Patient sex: M
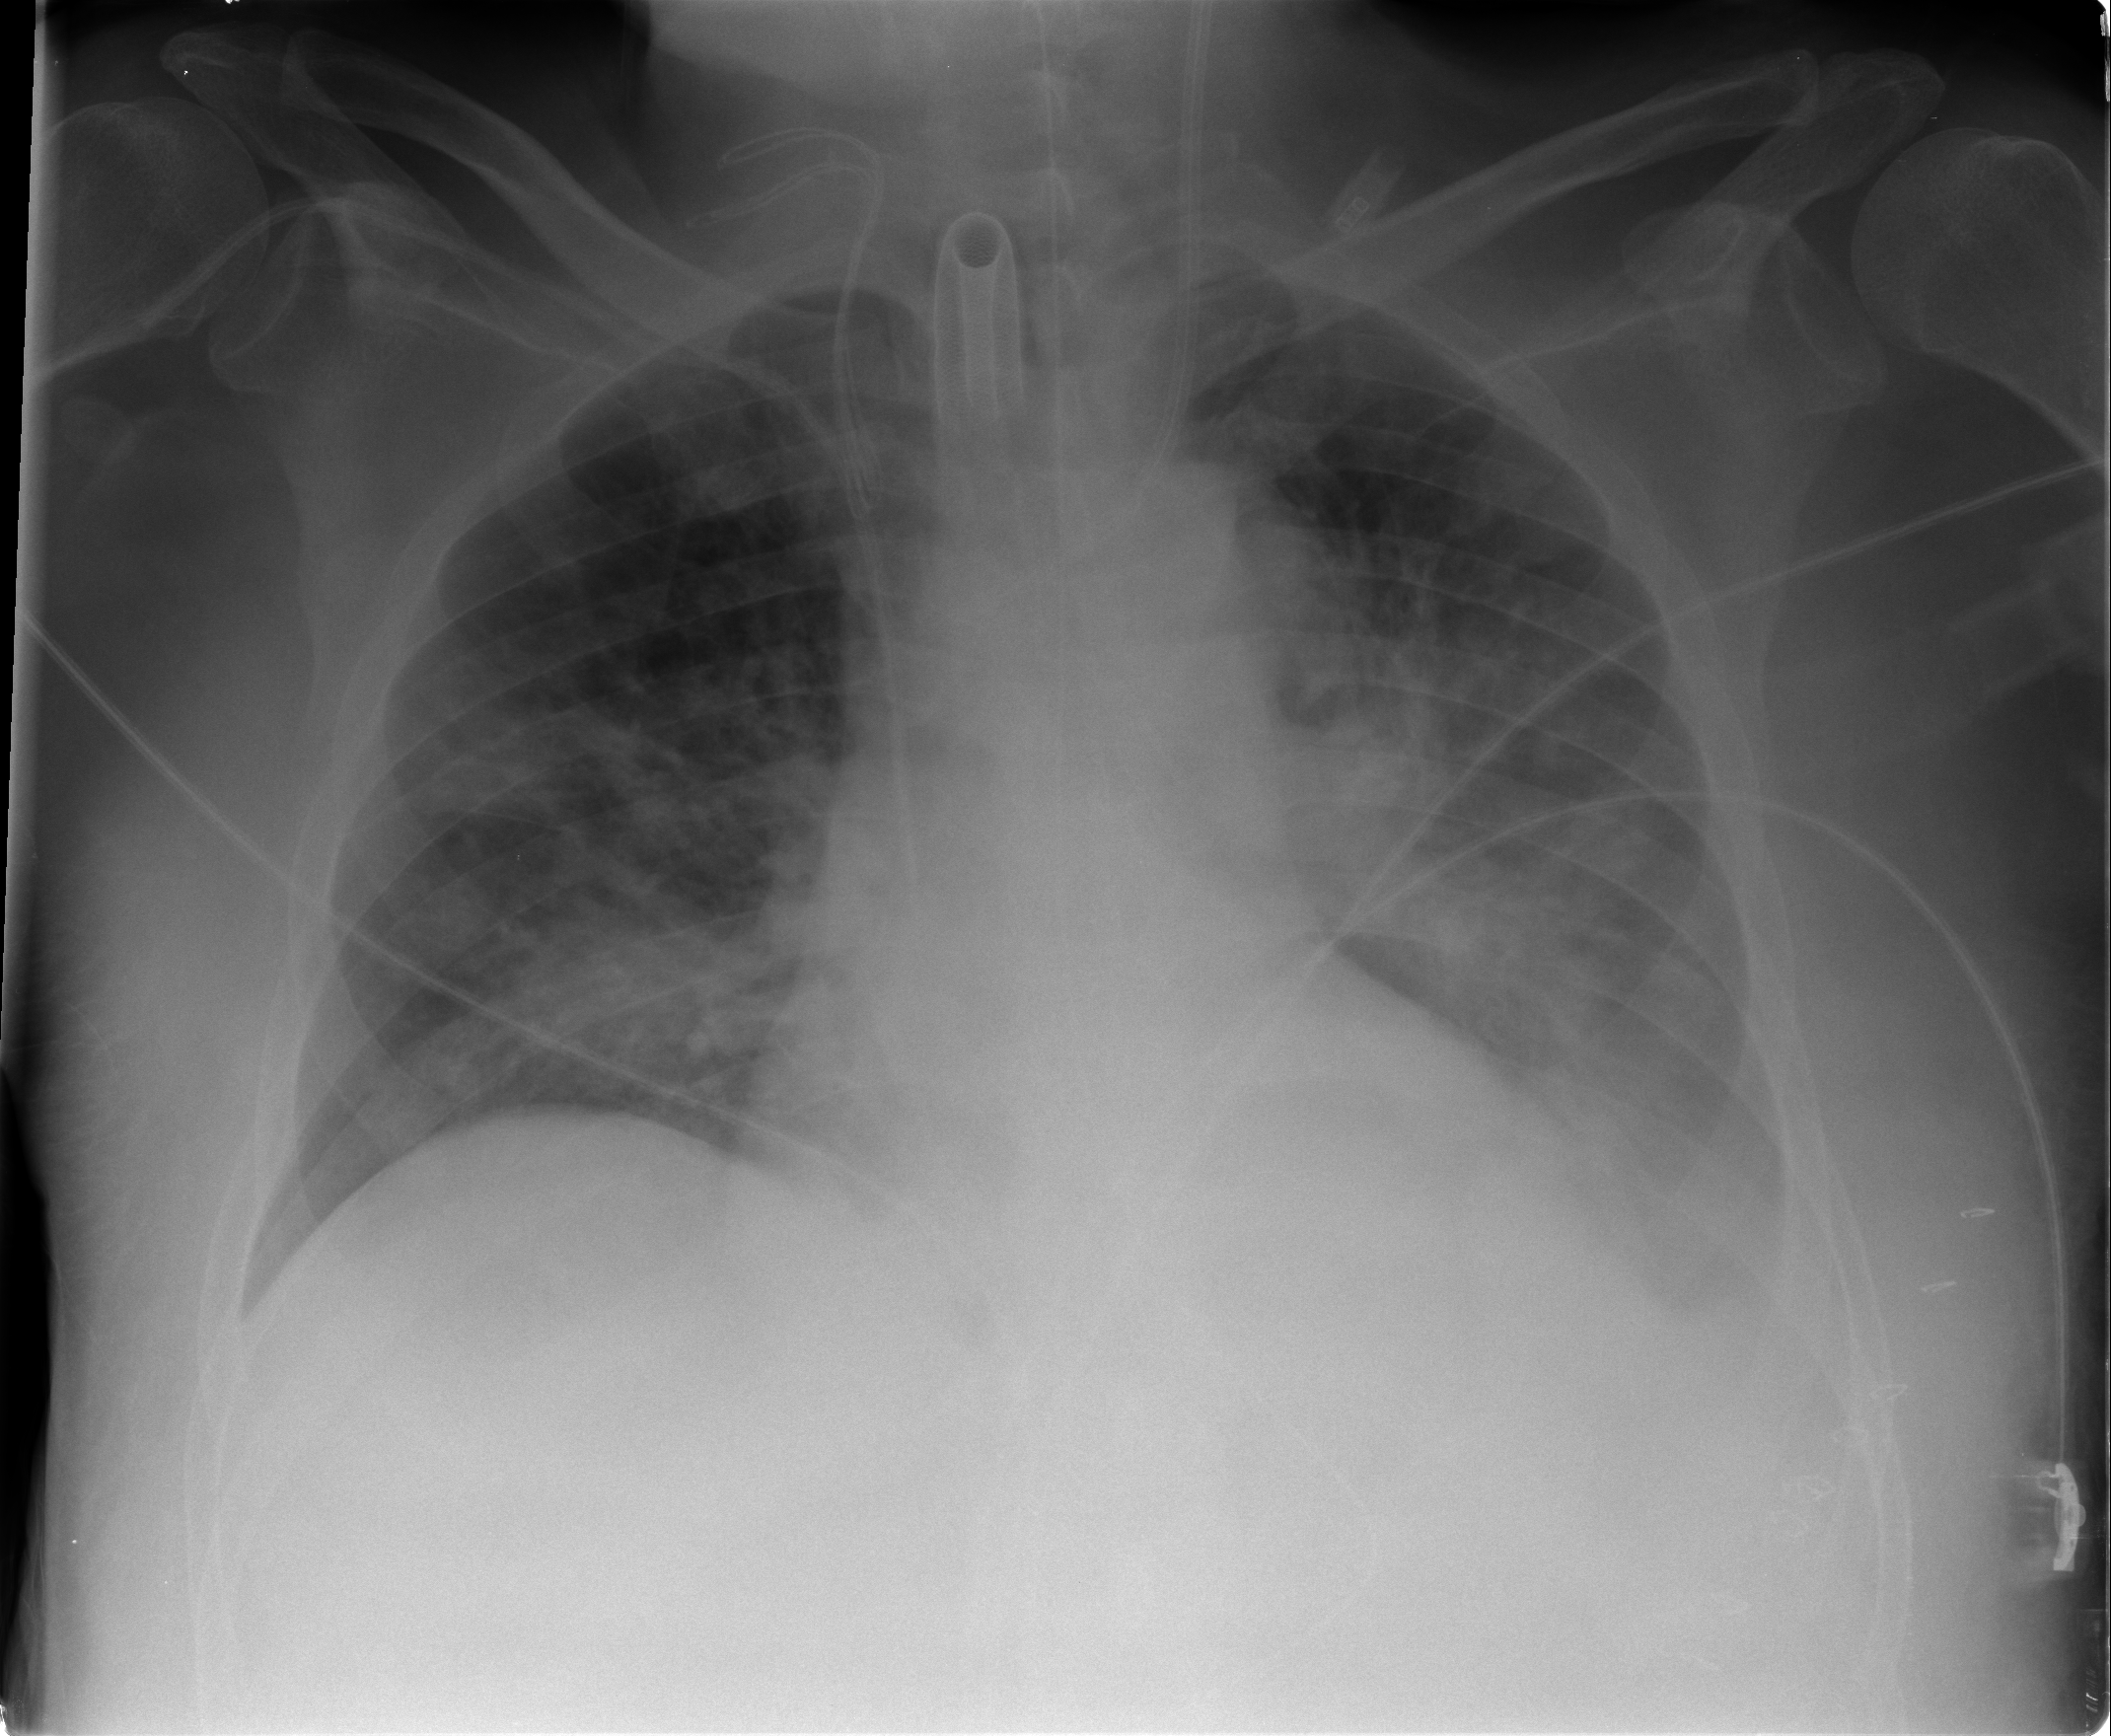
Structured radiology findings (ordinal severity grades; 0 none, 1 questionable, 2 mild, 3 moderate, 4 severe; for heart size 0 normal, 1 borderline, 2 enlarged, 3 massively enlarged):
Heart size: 2
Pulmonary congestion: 2
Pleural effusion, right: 1
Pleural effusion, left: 2
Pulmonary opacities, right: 2
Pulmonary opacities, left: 2
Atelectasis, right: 2
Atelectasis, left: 2